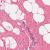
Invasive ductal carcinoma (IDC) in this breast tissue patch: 0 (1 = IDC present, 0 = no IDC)